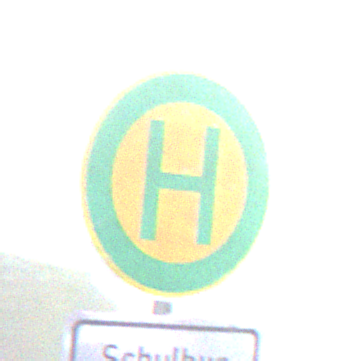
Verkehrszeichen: Haltestelle
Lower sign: ZeitangabenMitBeschraenkungAufWochentage5
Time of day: SunriseSunset
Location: Outdoor (Nature)
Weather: Clear
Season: NotSpecified
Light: Natural